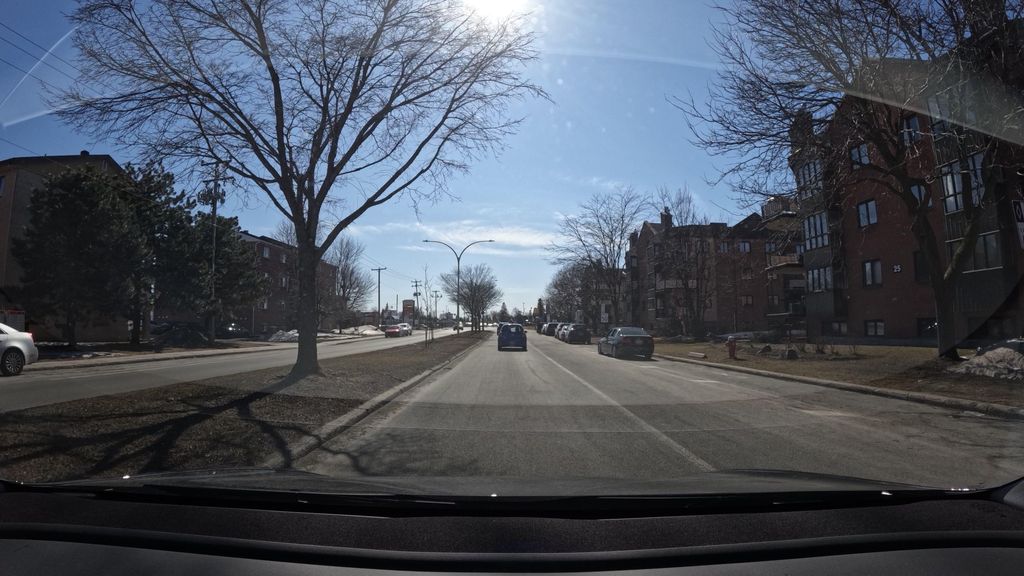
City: montreal